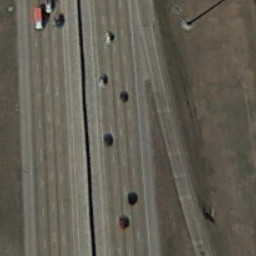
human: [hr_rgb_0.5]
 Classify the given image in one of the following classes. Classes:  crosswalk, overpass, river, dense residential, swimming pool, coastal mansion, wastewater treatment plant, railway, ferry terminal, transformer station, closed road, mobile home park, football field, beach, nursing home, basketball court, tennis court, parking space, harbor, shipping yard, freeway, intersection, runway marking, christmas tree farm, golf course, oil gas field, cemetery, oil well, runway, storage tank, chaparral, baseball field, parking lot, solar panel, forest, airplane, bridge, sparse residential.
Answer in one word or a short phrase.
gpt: freeway